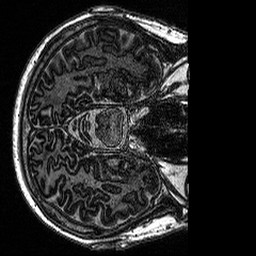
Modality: MP2RAGE
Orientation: axial
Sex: male
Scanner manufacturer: siemens
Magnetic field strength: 3 T
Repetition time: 5 s
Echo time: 0.00292 s